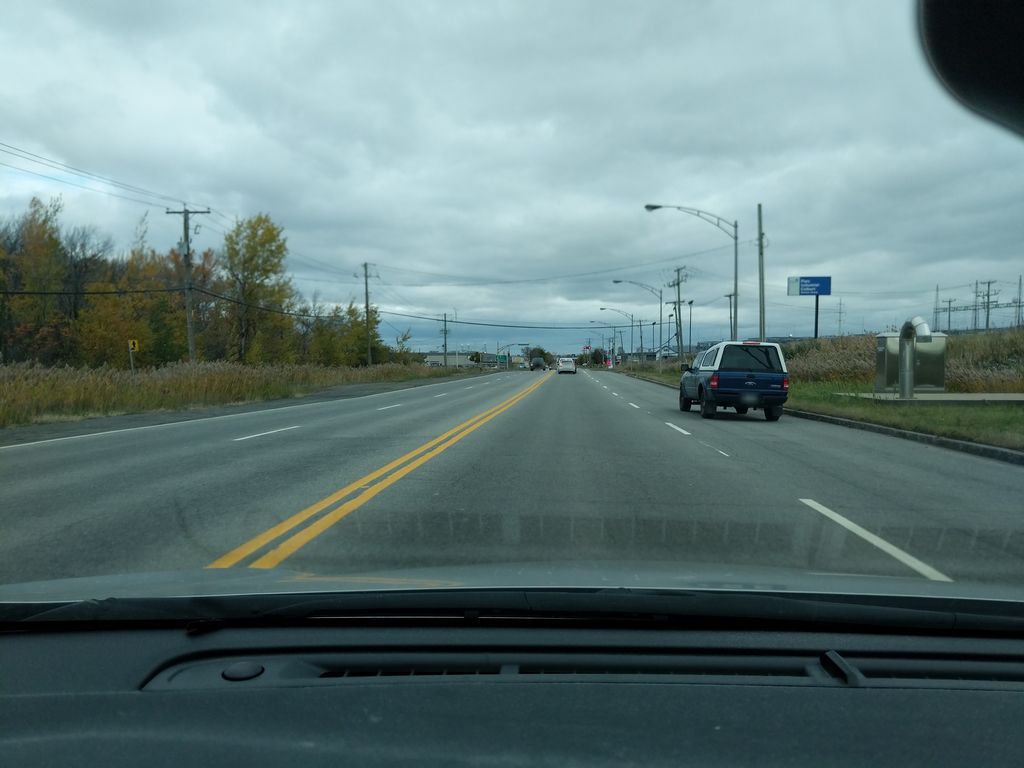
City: quebec_city